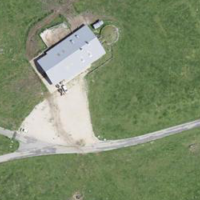
EUNIS habitat code: 25
Species observed at this site:
Strix aluco